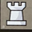
Piece: wR